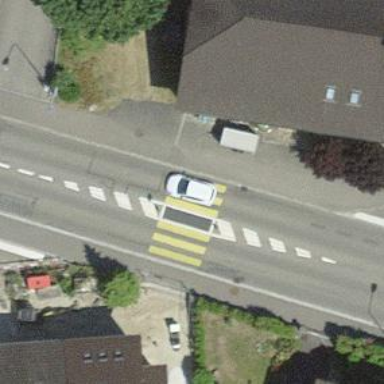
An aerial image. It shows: Uncontrolled zebra crossing with pedestrian island.